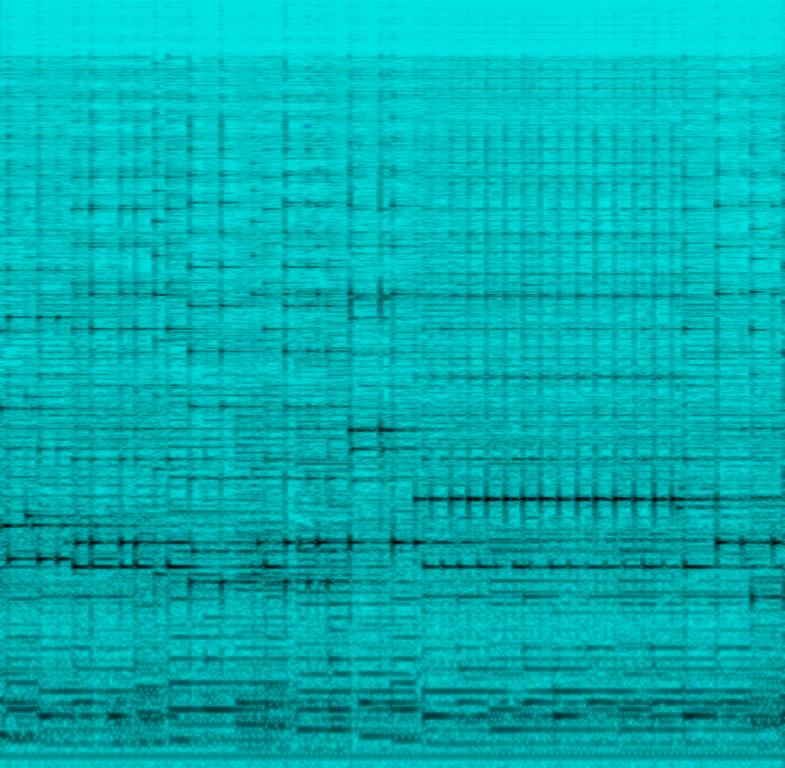
This music is instrumental. The tempo is fast with an animated piano harmony of Jingle Bells. The music is upbeat, cheerful, happy, fun, joyful and vivacious.